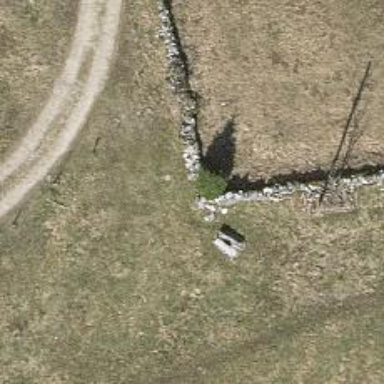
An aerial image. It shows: Wall made of dry stone.